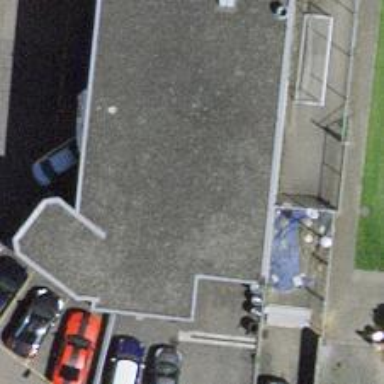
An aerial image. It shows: Car repair shop.